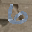
Label: 6